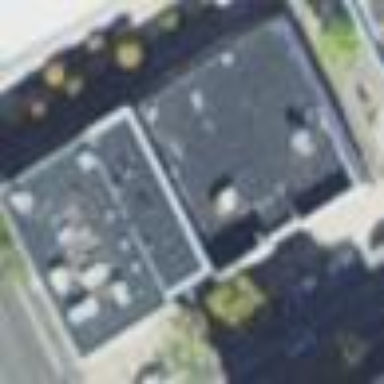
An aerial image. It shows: Building.